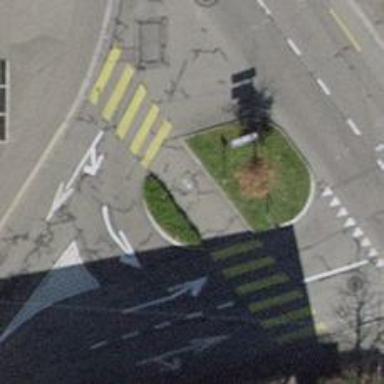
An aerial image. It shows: Traffic calming island.